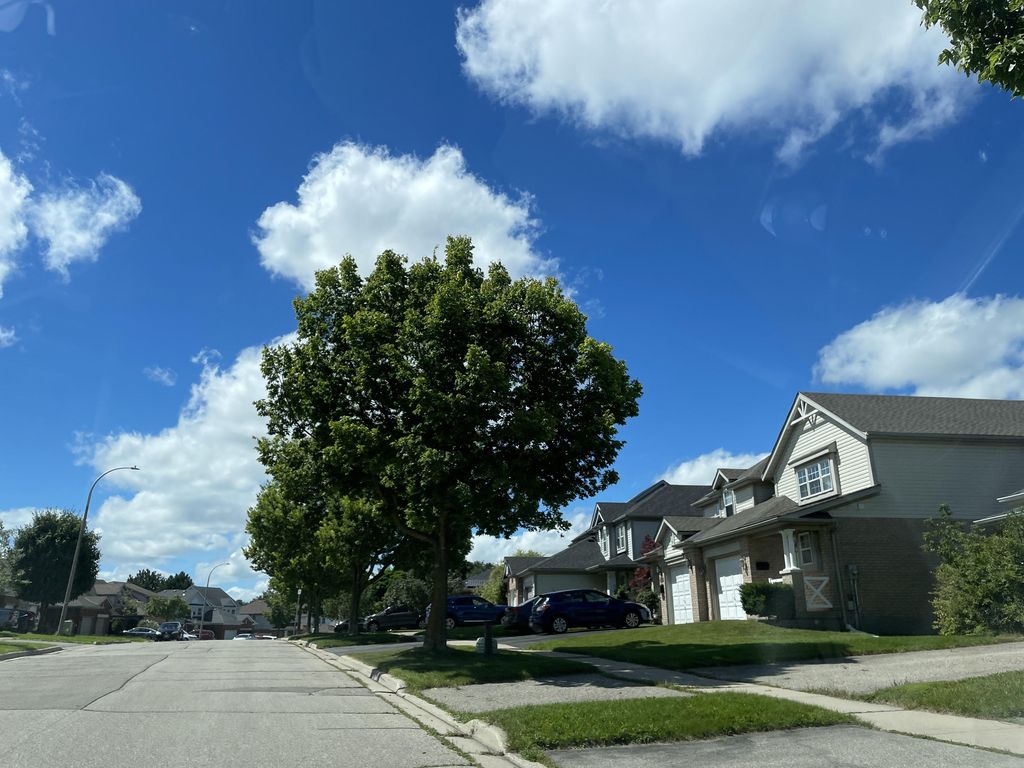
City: kitchener-waterloo